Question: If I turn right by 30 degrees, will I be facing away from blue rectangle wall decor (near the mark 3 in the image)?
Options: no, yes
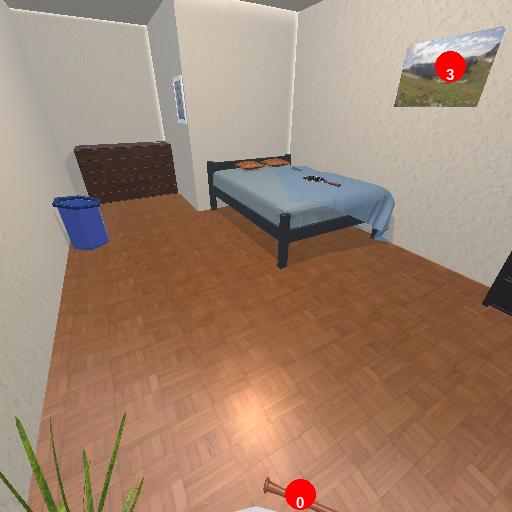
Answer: no